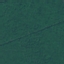
Land use / land cover class: Forest